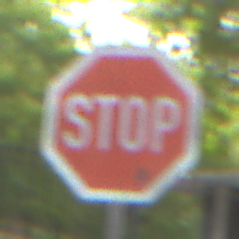
Verkehrszeichen: Stop
Umgebung: Outdoor, Urban
Tageszeit: MorningAfternoon
Wetter: Overcast
Licht: Natural
Jahreszeit: NotSpecified
Kontrast: LowContrast